Brain MRI, t2w sequence, axial 2D slice.
Patient: age 51, sex F, weight 95 kg, height 1.95 m
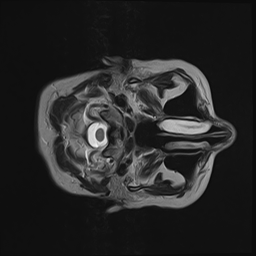